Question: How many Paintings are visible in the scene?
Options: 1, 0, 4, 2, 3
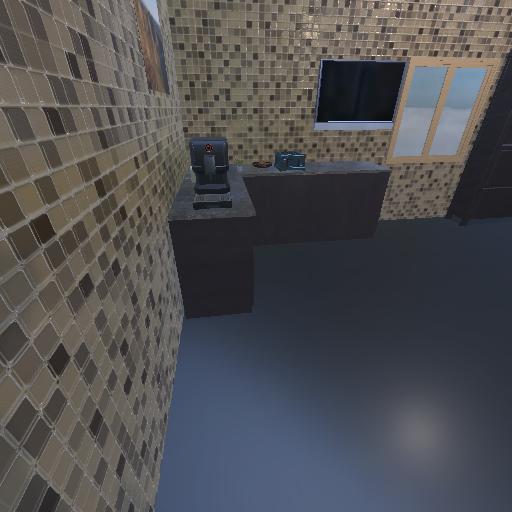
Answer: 1